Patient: sex M, age 42
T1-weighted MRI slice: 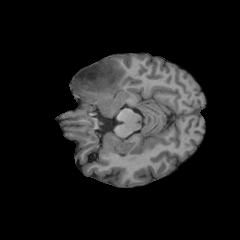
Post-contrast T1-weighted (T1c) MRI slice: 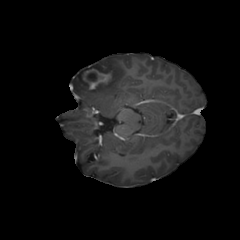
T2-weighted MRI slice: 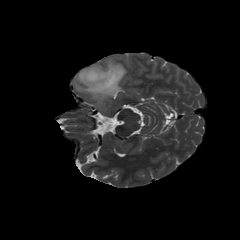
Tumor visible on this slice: yes
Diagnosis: Astrocytoma, IDH-mutant
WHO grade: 4